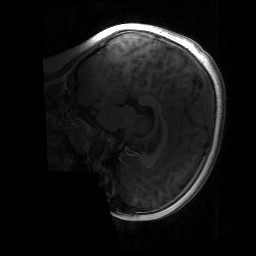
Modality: T1w
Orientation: sagittal
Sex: male
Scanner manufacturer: siemens
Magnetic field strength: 3 T
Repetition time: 1.9 s
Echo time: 0.00243 s